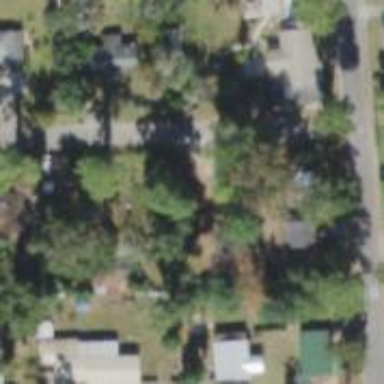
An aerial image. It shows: Residential area composed of single-family homes.